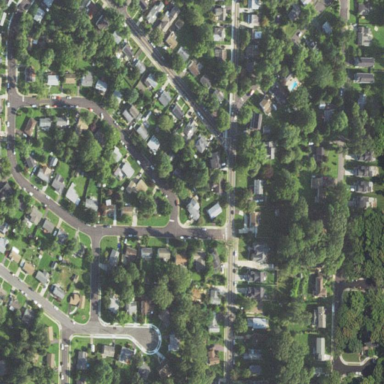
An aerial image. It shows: Single-family residential area.